CT reconstruction: convct
Segmentation target: spine
Patient: M, age 64
ISS stage: Stage 2
Metal implant: no
Axial slice:
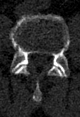
Sagittal slice:
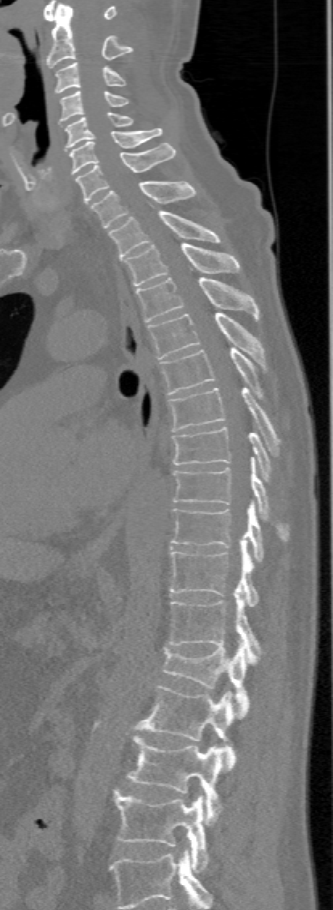